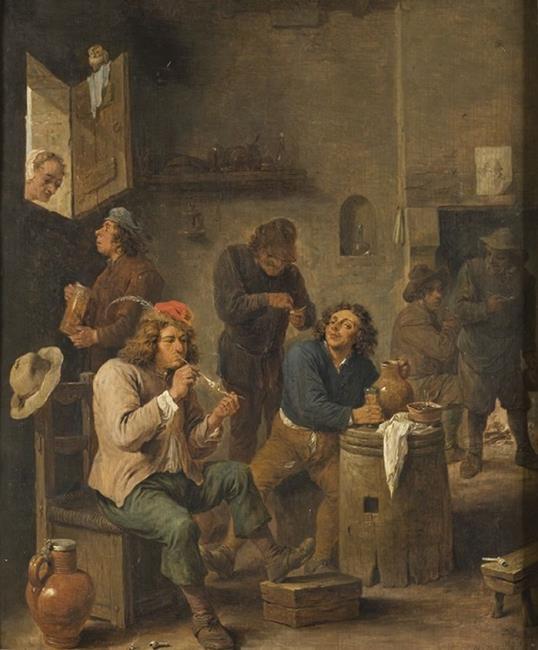
Title: Interior of a tavern
Artist: manner of David Teniers (II)
Earliest date: 1661
Latest date: 1661
Genre: painting
Iconography: Tobacco
Keywords: genre, interior view, inn, drinking, sitting, smoking (activity), pipe, window, facing front